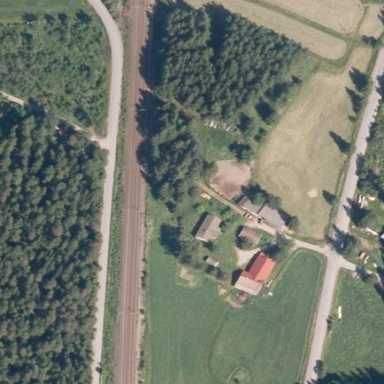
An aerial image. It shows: Farmyard area.